Field crop: maize
Growth stage: 1
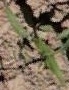
Species: maize